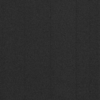
Label: dusty